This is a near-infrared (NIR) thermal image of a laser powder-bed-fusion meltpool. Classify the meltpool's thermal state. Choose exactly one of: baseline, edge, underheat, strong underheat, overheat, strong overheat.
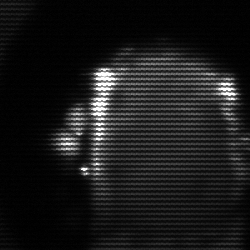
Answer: baseline